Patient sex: M
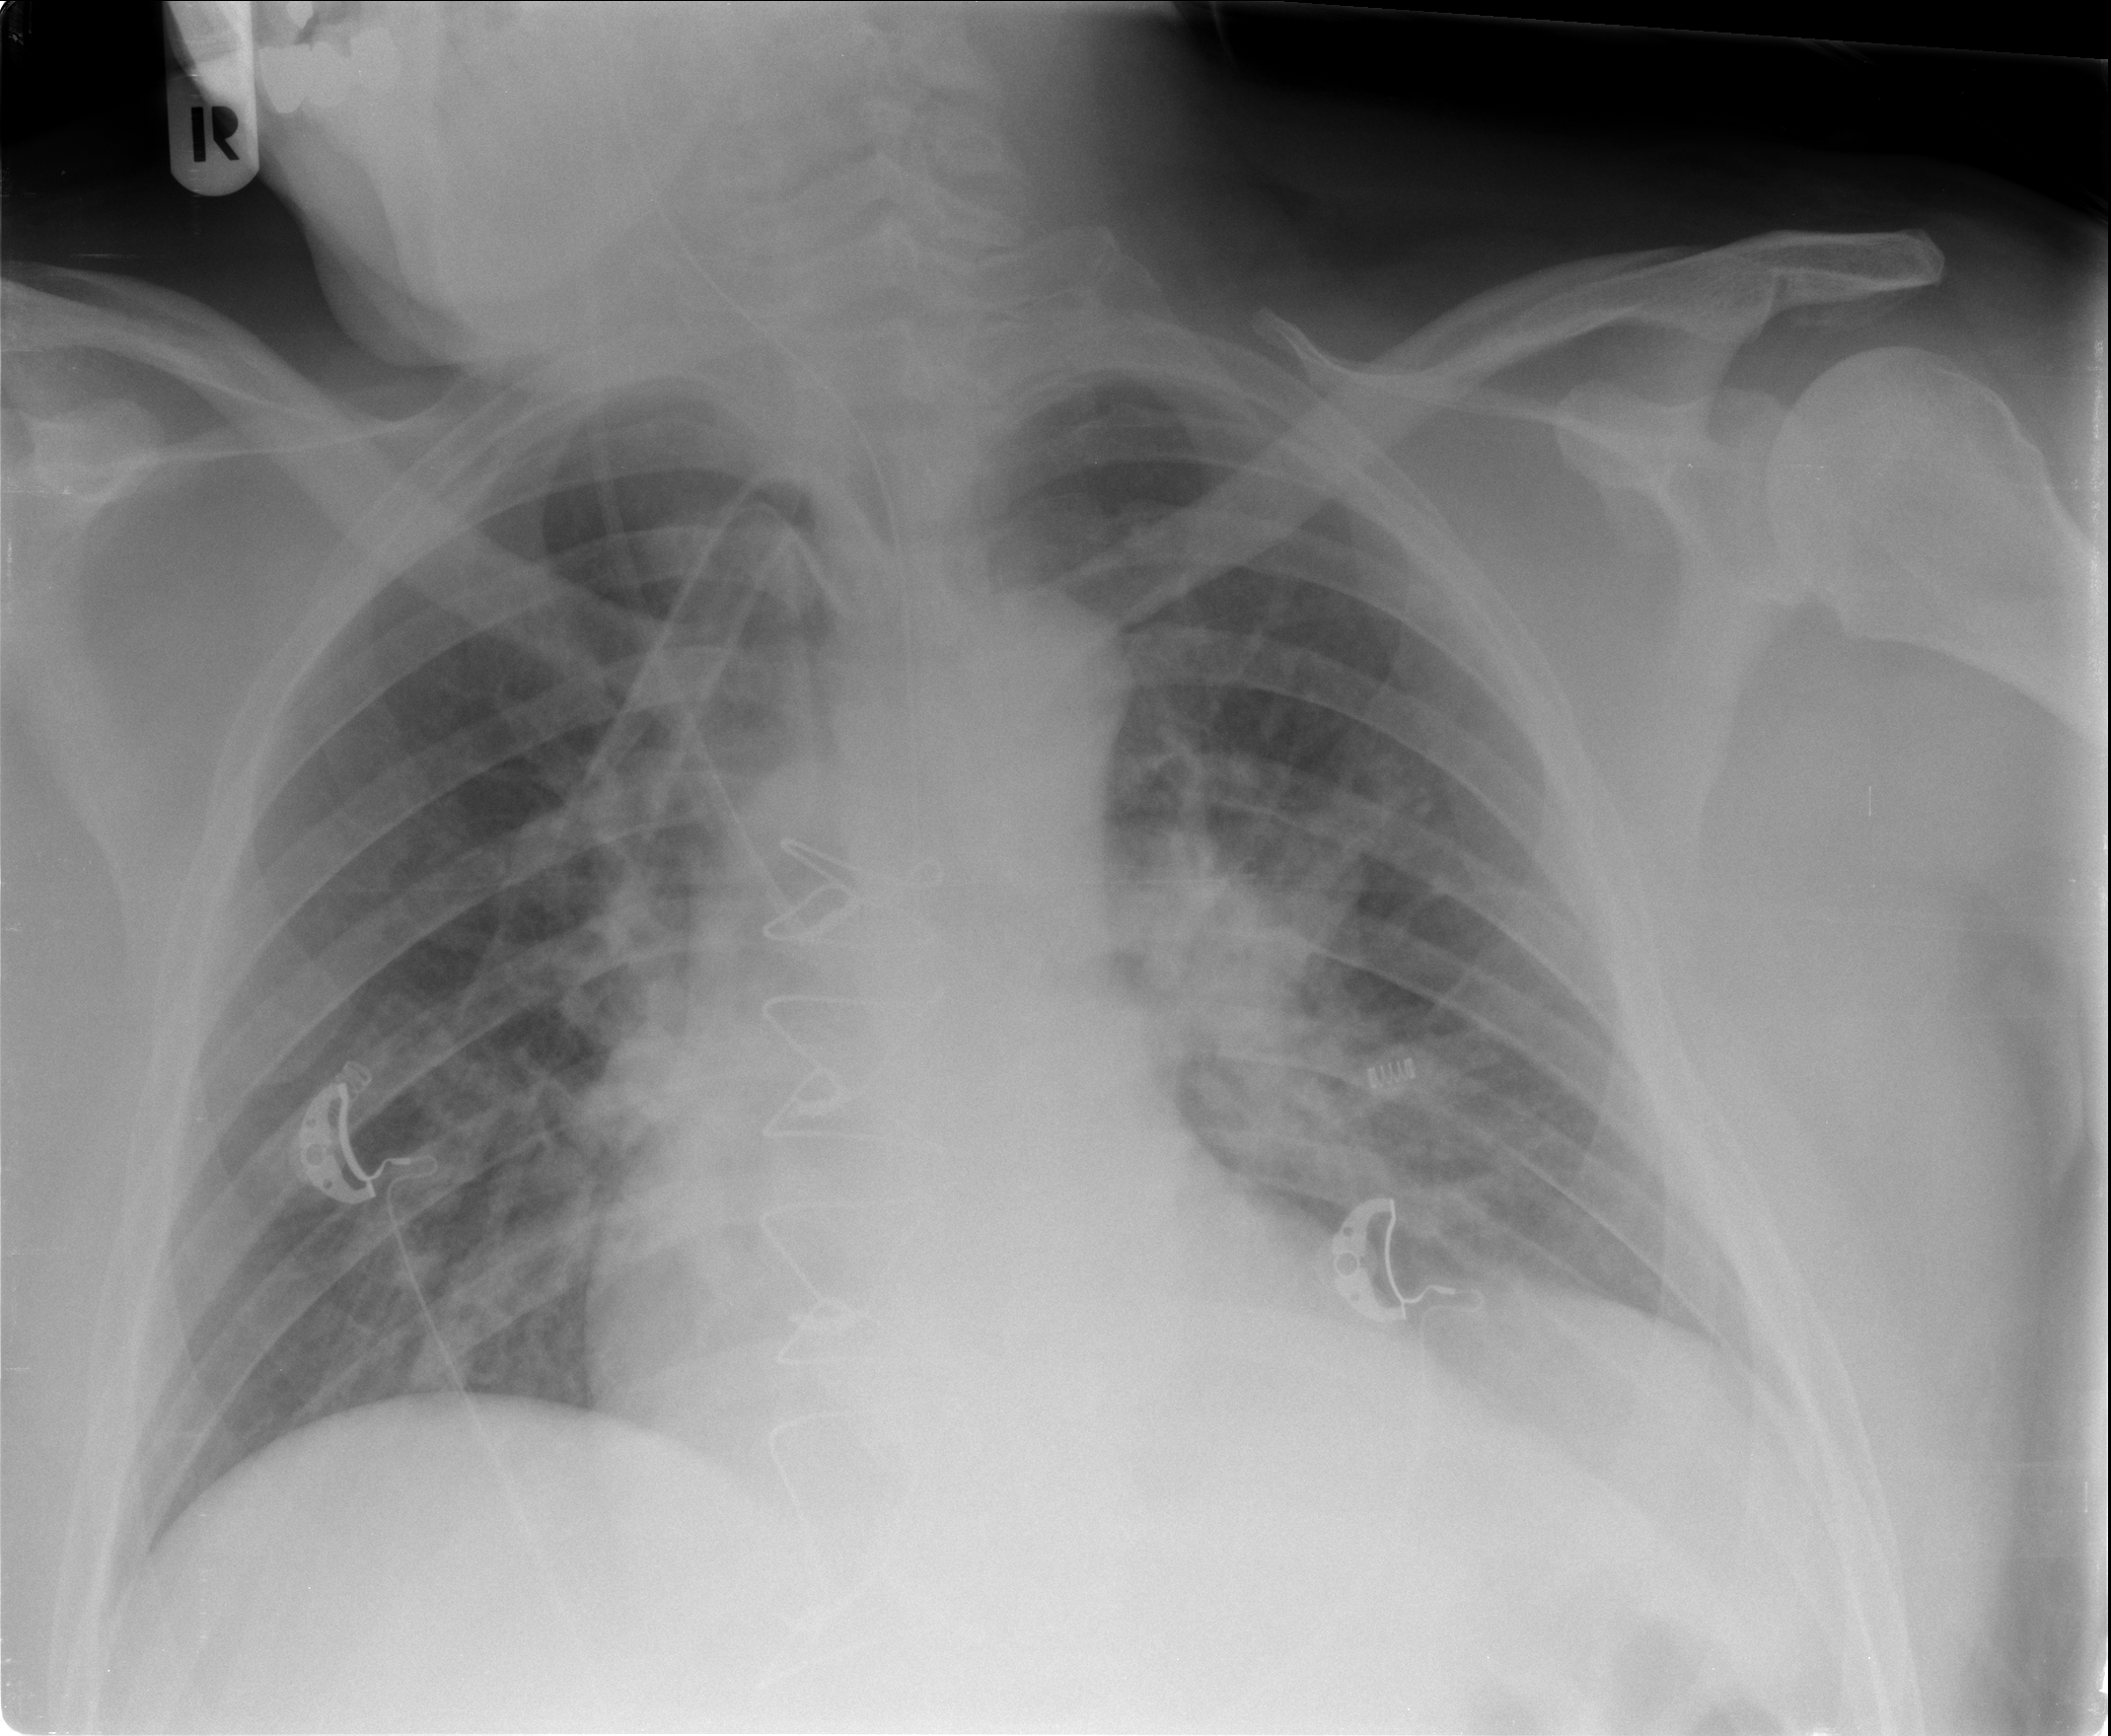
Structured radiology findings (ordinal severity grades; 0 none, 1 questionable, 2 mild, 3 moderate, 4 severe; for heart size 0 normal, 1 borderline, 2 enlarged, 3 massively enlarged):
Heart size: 0
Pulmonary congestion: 2
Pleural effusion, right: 0
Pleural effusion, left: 0
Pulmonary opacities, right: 2
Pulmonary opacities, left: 2
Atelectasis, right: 1
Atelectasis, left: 1